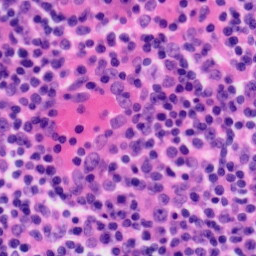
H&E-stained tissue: Tonsil